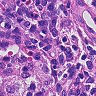
Metastatic tissue present: no